Aerial crown-view tile of a tropical tree (Barro Colorado Island, Panama), acquired 20240918:
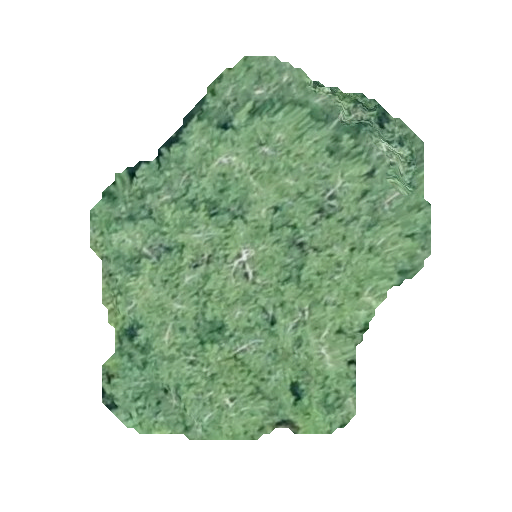
Species: Quararibea asterolepis
GBIF accepted scientific name: Quararibea asterolepis
Crown area: 148.653 m²